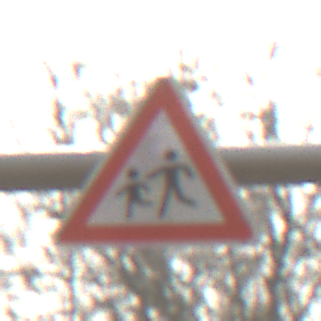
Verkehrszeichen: KinderRechts
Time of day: MorningAfternoon
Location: Outdoor (Nature)
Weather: PartlyCloudy
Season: Winter
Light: Natural